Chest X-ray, PA view. Patient: 58 years old, sex F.
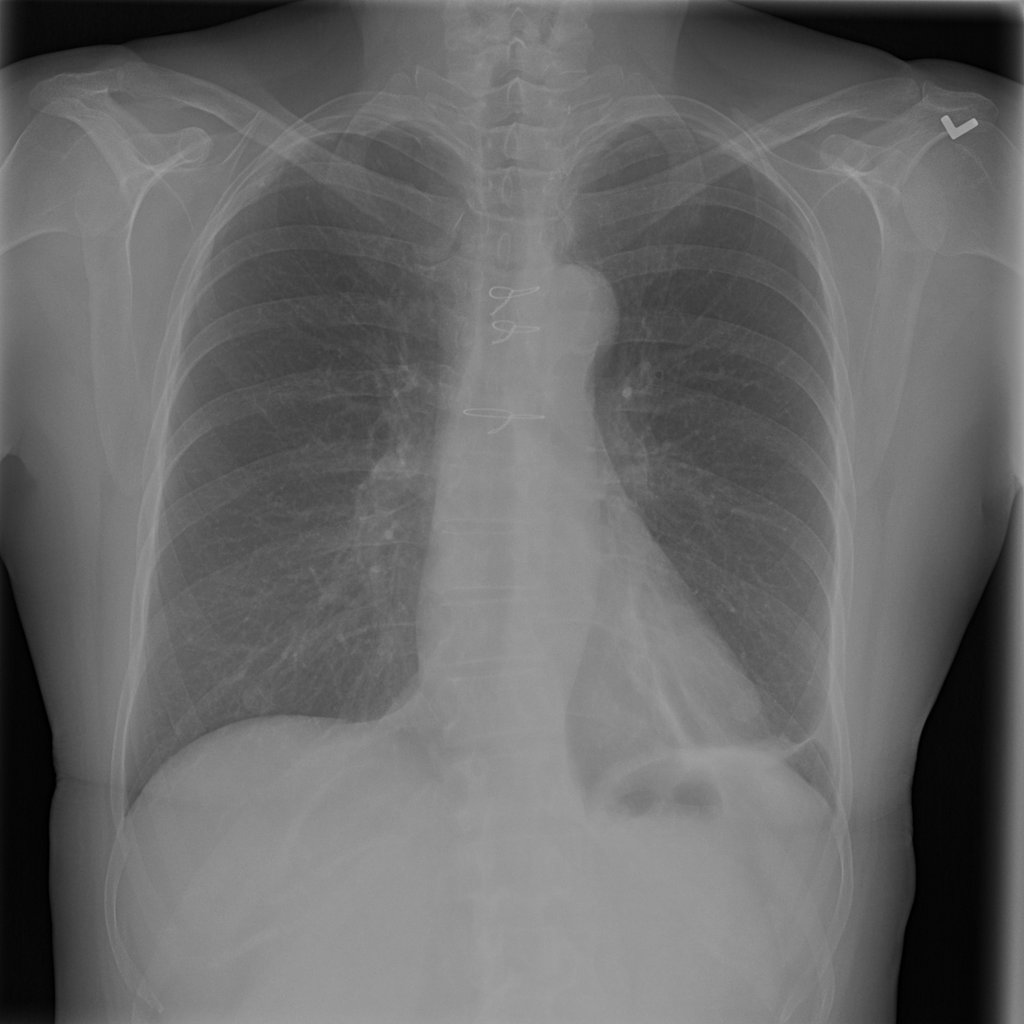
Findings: Atelectasis